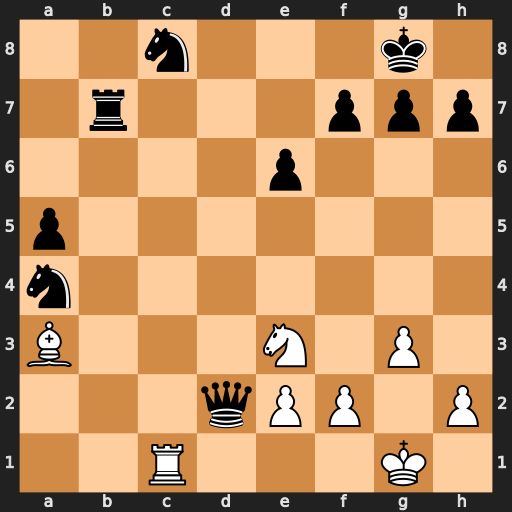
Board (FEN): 2n3k1/1r3ppp/4p3/p7/n7/B3N1P1/3qPP1P/2R3K1
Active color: w
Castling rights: -
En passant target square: -
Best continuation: Rxc8+ Qd8 Rxd8#